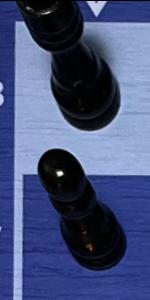
Label: Pawn_Black